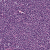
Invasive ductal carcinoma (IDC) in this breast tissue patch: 1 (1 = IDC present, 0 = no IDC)